Question: I have question regarding create '<section>' as page.
I want to create a HTML with a lot of '<section>', below is my concepts.
'''
<html>
<head>
</head>
<body>
<section id="section1"></section>
<section id="section2"></section>
<section id="section3"></section>
</body>
</html>
'''

I want restrict user only able to until the end of the only.
Until user click on next button just go to .
Is there any javascript plugin or css able to do this?
Let me know if this question is duplicated.
Thank you.
<URL>
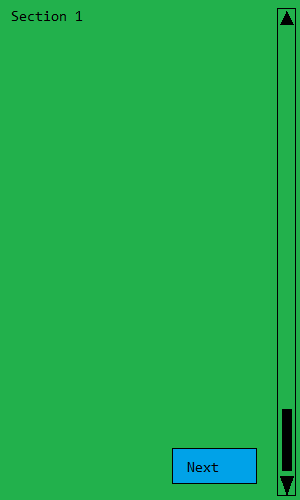
Answer: You can try this jQuery. Here I am hiding all sections first and then making next section visible.
: 'section{display:none};'
:
'''
$(function(){
// show first section by default.
$('#section1').show();
var currentSection='section1';
var lastSection = $('[id^=section]:last').attr('id');
$('#btnNext').click(function(){
if(currentSection!=lastSection)
{
// hide all section for id start with section
$('[id^=section]').hide();
var nextSection = $('#'+currentSection).next();
currentSection = $(nextSection).attr('id');
$(nextSection).show();
}
});
});
'''
<URL>